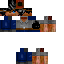
A male human skin with dark skin, wearing brown long hair dressed in a blue hoodie and blue pants, featuring a closed mouth.